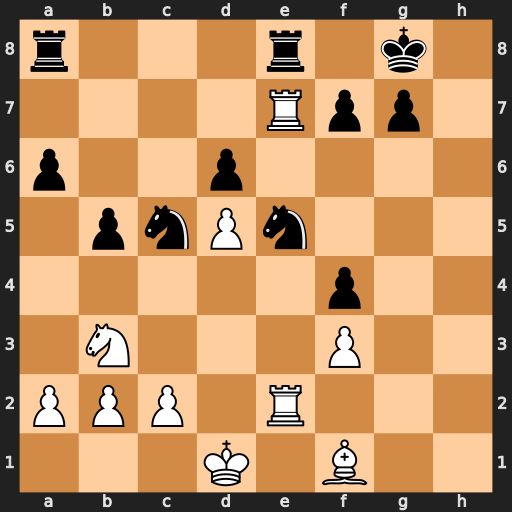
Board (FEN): r3r1k1/4Rpp1/p2p4/1pnPn3/5p2/1N3P2/PPP1R3/3K1B2
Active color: w
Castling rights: -
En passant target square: -
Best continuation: R2xe5 dxe5 Rxe8+ Rxe8 Nxc5